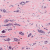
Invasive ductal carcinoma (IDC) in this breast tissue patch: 1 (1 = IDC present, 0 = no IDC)